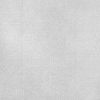
Atmospheric dust classification: dusty